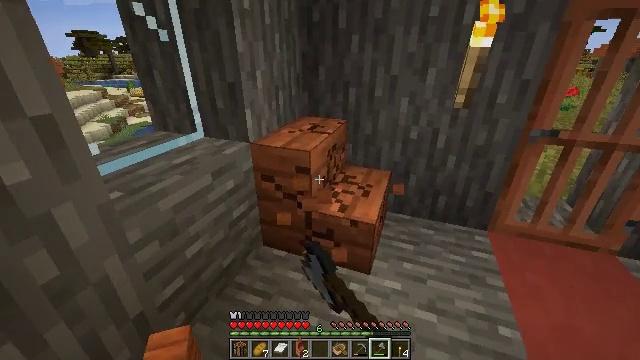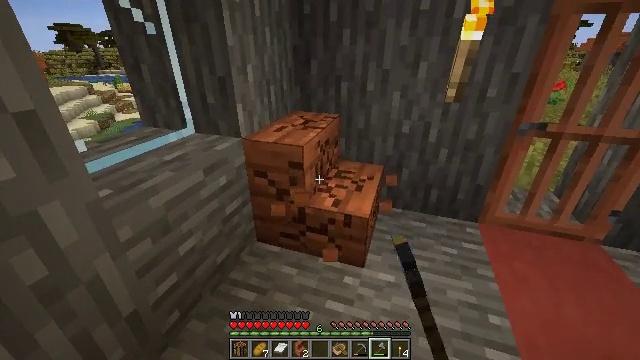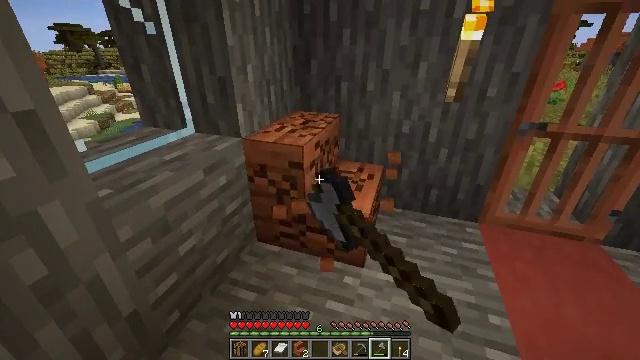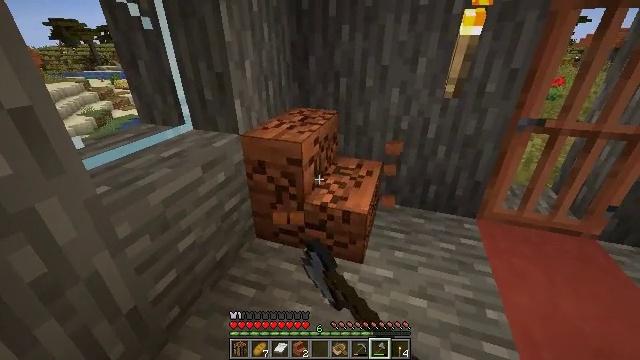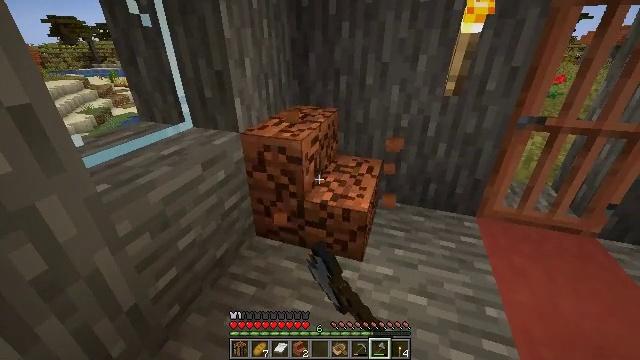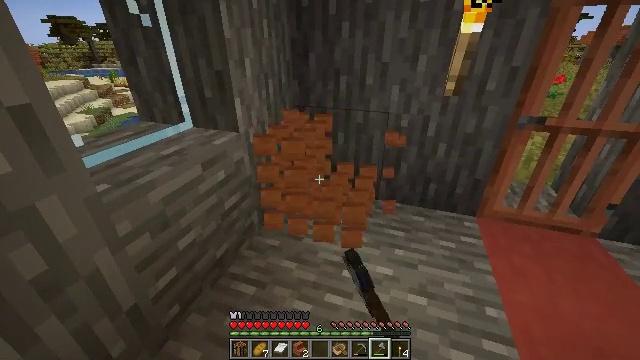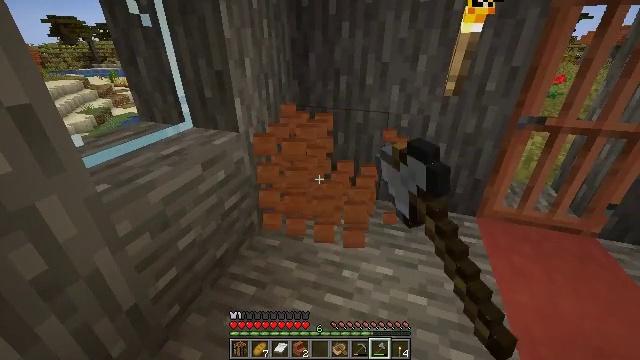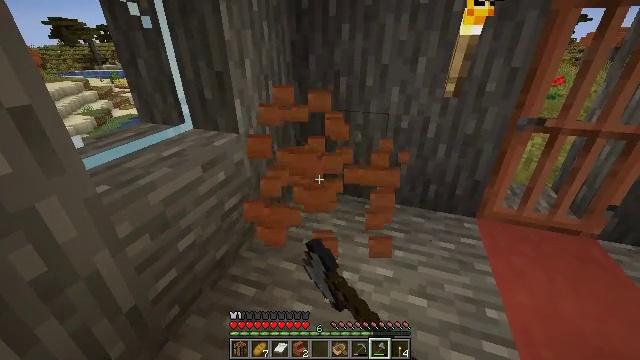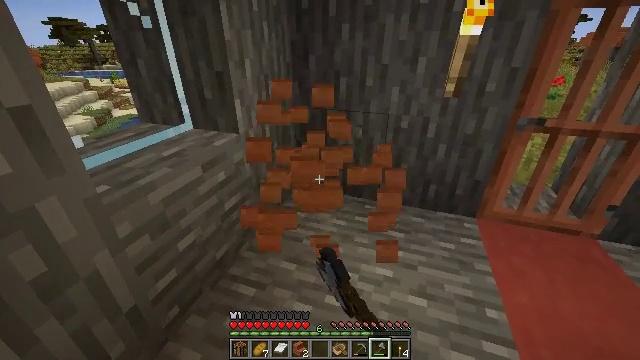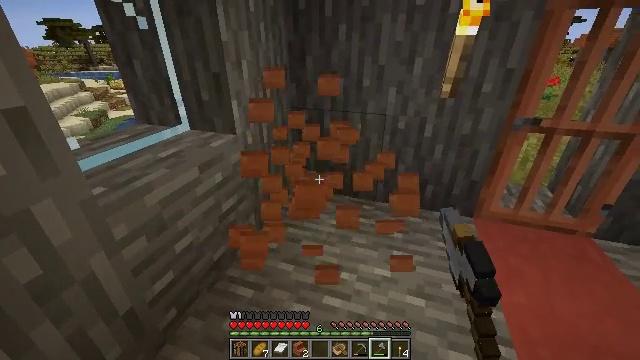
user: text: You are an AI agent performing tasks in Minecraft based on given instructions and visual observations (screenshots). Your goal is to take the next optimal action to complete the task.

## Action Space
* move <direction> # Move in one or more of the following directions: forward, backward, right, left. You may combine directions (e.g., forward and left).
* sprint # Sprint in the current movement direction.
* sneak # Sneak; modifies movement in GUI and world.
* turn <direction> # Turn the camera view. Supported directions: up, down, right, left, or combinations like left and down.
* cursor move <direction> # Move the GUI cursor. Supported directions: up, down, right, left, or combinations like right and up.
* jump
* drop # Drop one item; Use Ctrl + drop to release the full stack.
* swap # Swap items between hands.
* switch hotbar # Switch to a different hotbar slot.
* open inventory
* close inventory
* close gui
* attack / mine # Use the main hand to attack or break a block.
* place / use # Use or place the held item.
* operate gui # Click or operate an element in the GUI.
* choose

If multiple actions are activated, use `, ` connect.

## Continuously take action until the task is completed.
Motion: motion action
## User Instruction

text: Gather some acacia stairs by mining.
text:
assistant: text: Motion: turn right and down, attack / mine
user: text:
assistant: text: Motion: attack / mine
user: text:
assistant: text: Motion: attack / mine
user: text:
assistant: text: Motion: attack / mine
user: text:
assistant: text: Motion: attack / mine
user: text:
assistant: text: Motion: attack / mine
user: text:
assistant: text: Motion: attack / mine
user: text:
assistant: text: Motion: attack / mine
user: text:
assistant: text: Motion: attack / mine
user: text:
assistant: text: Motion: attack / mine